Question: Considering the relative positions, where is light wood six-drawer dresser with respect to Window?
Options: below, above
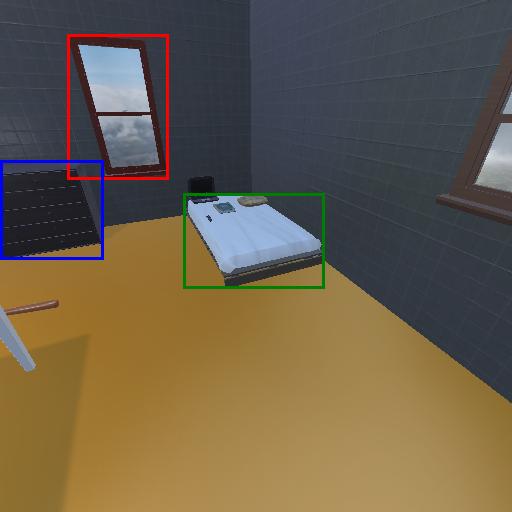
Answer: below